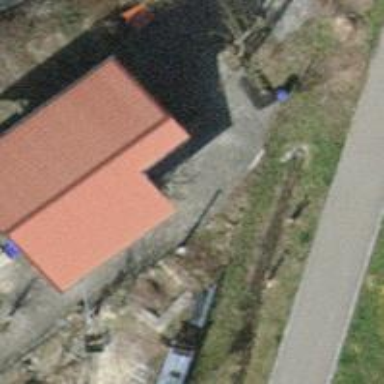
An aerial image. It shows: Shed building.